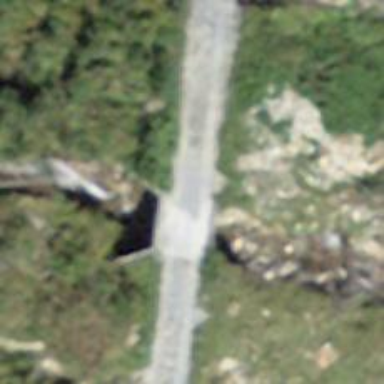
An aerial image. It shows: Track road with bridge. The track type is grade 3.